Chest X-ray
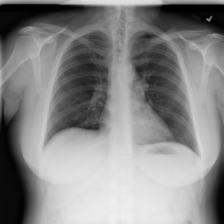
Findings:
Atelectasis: negative
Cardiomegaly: negative
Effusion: negative
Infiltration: negative
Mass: negative
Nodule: negative
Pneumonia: negative
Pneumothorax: negative
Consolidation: negative
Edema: negative
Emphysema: negative
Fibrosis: negative
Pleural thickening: negative
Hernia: negative